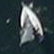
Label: Civil_yacht